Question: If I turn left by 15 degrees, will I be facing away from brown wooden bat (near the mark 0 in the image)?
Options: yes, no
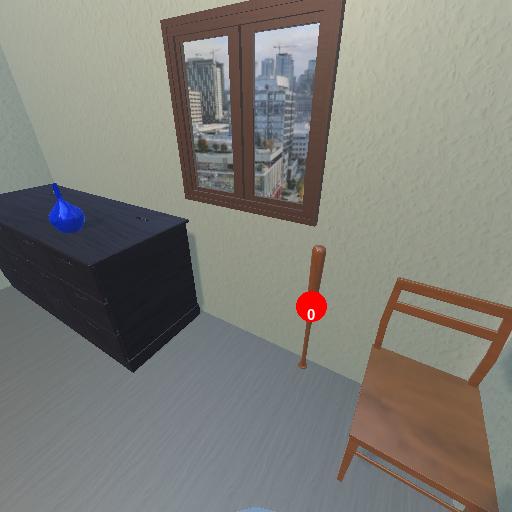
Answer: yes